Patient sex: F
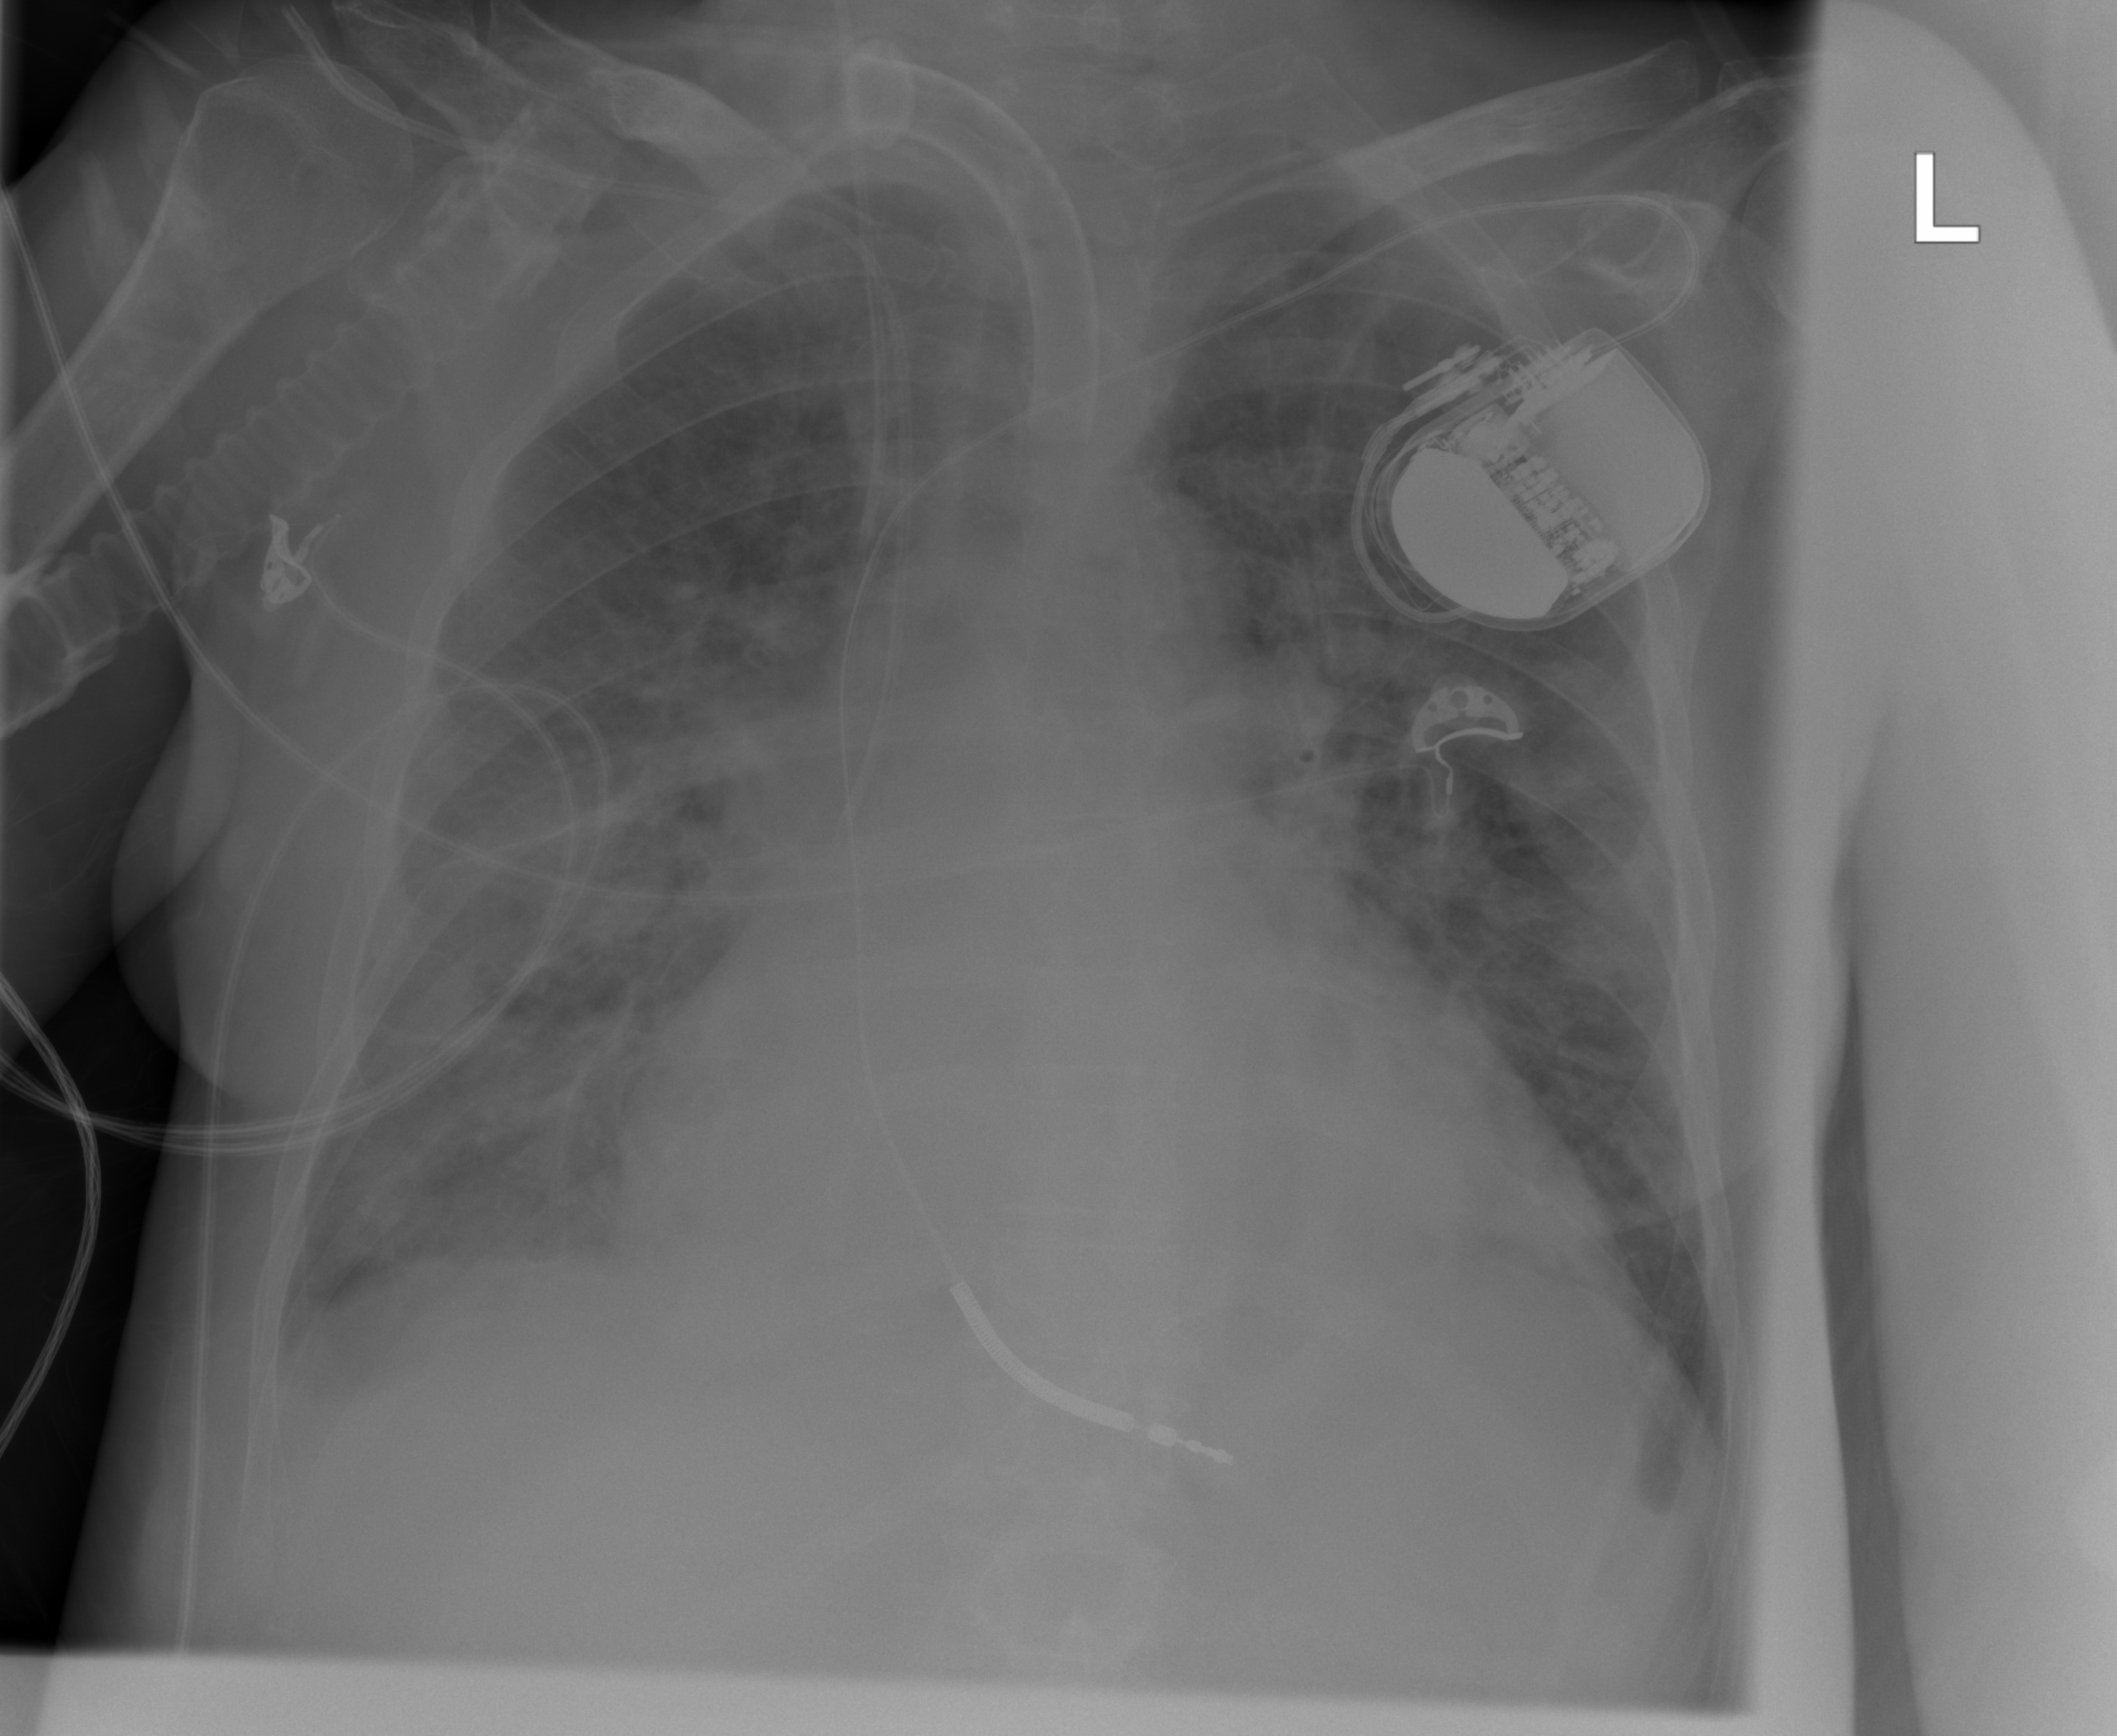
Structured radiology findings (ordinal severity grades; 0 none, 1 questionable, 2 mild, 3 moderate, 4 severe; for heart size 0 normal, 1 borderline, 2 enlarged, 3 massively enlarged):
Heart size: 3
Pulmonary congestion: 2
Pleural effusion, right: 2
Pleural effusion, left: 0
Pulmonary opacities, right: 3
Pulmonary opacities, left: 3
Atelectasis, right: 2
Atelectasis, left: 2